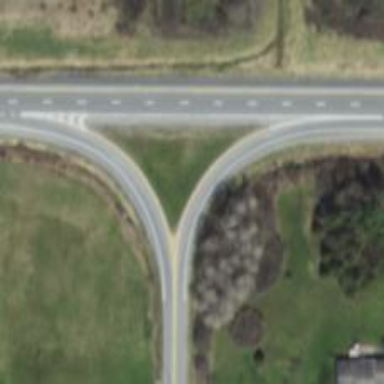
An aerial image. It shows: Trunk link highway.